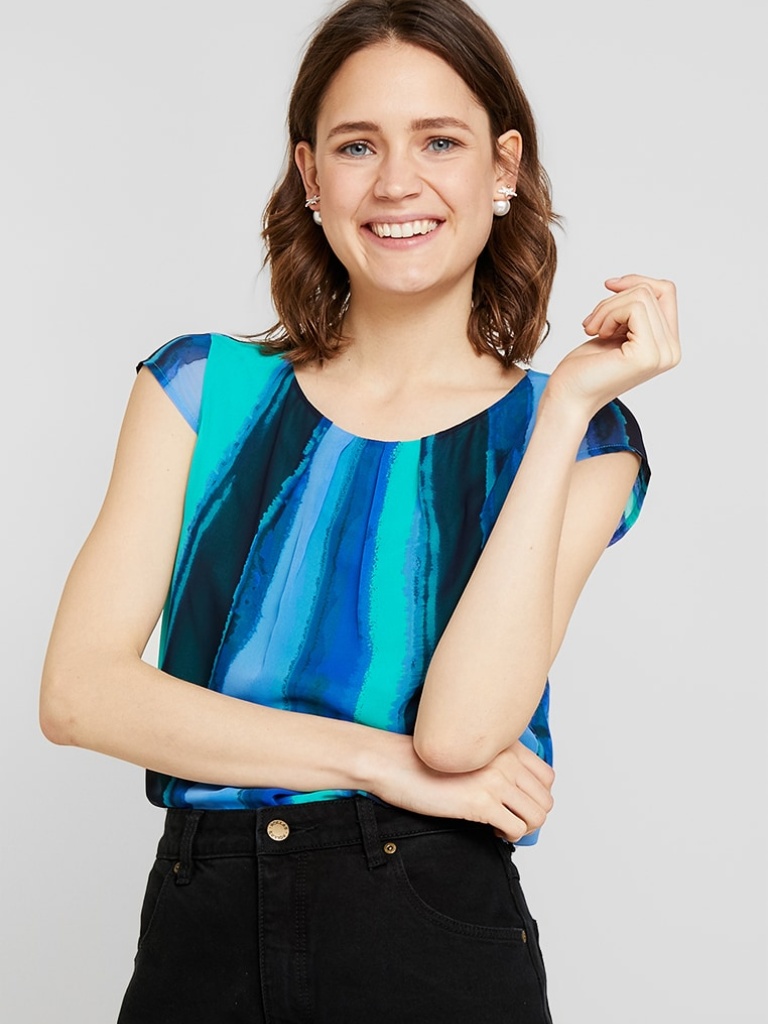
chiffon relaxed short sleeve hip length Fully Tucked in crew blouse